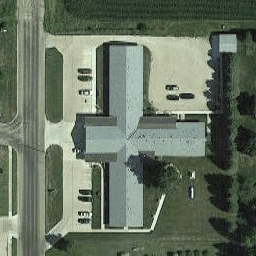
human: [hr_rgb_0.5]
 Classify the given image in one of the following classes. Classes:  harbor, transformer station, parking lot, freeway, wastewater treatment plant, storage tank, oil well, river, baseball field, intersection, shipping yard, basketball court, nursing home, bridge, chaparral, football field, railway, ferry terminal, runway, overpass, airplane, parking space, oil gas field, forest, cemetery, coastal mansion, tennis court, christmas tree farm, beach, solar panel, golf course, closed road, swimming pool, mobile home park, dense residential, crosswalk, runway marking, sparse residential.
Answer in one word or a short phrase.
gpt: nursing home